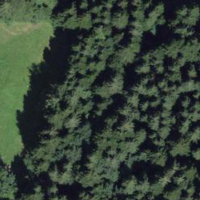
EUNIS habitat code: 43
Species observed at this site:
Petasites albus